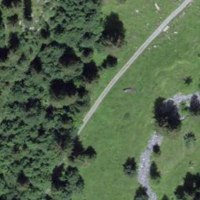
EUNIS habitat code: 23
Species observed at this site:
Leucojum vernum